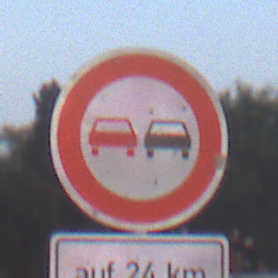
Verkehrszeichen: Ueberholverbot
Zusatzzeichen unten: LaengeEinerStrecke6
Umgebung: Outdoor, Urban
Tageszeit: SunriseSunset
Wetter: Clear
Licht: Natural
Jahreszeit: NotSpecified
Kontrast: MediumContrast